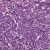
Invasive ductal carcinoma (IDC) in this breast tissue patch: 0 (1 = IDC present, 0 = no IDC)